【题型】解答题　【知识点】平面几何　【难度】easy
在 $\triangle ABC$ 中, 角 $A, B, C$ 所对的边分别是 $a, b, c$, 且 $3a = \sqrt{3}c \sin B + 3b \cos C$. \\

( 1 ) 求 $B$; \\
( 2 ) 若 $D$ 是边 $AC$ 的中点, $a = 2$, $BD = \frac{\sqrt{19}}{2}$, 求 $\triangle ABC$ 的面积. \\
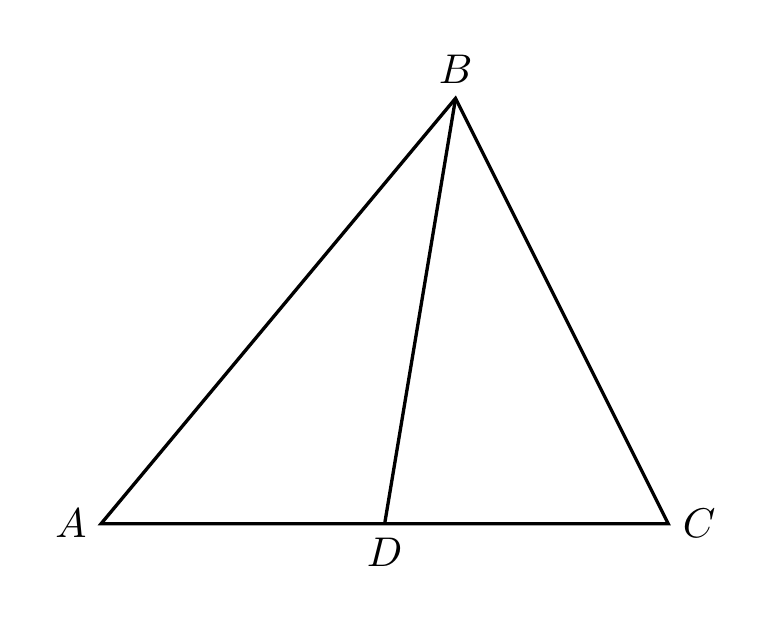
【解答】
【答案】 ( 1 ) $B = \frac{\pi}{3}$; \\
( 2 ) $\frac{3\sqrt{3}}{2}$. \\
\vspace{1em}
【分析】 ( 1 ) 借助正弦定理将边化为角后, 结合两角和的正弦公式与同角三角函数基本关系计算即可得; \\
( 2 ) 借助向量模长与数量积的关系计算可得 $c$, 再利用面积公式计算即可得. \\
\vspace{1em}
【解答】 解: ( 1 ) 在 $\triangle ABC$ 中, 角 $A, B, C$ 所对的边分别是 $a, b, c$, \\
因为 $3a = \sqrt{3}c \sin B + 3b \cos C$, \\
所以根据正弦定理 $\frac{a}{\sin A} = \frac{b}{\sin B} = \frac{c}{\sin C} = 2R$, \\
可得 $3 \sin A = \sqrt{3} \sin C \sin B + 3 \sin B \cos C$, \\
又 $\sin A = \sin(B+C) = \sin B \cos C + \cos B \sin C$, \\
则有 $3 \sin B \cos C + 3 \cos B \sin C = \sqrt{3} \sin C \sin B + 3 \sin B \cos C$, \\
即 $\sqrt{3} \cos B \sin C = \sin C \sin B$, \\
又 $C \in (0, \pi)$, 故 $\sin C \neq 0$, \\
则 $\sqrt{3} \cos B = \sin B$, 即 $\tan B = \sqrt{3}$, \\
又 $B \in (0, \pi)$, 则 $B = \frac{\pi}{3}$; \\
( 2 ) 由 $D$ 是 $AC$ 的中点, \\
则根据中点向量可得 $\vec{BD} = \frac{1}{2}(\vec{BA} + \vec{BC})$, \\
则 $|\vec{BD}|^2 = \frac{1}{4}(\vec{BA} + \vec{BC})^2 = \frac{1}{4}(|\vec{BA}|^2 + |\vec{BC}|^2 + 2|\vec{BA}| \cdot |\vec{BC}| \cos \frac{\pi}{3})$, \\
即 $\frac{19}{4} = \frac{1}{4}(c^2 + 4 + 2c)$, 则 $c^2 + 2c - 15 = (c-3)(c+5) = 0$, \\
解得 $c = 3$ 或 $c = -5$ ( 负值, 舍去 ), \\
根据三角形面积公式可得 $S_{\triangle ABC} = \frac{1}{2} ac \sin B = \frac{1}{2} \times 2 \times 3 \times \frac{\sqrt{3}}{2} = \frac{3\sqrt{3}}{2}$. \\
\vspace{1em}
【点评】 本题考查正弦定理, 余弦定理的应用, 两角和的正弦公式的应用, 属于中档题.